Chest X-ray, PA view. Patient: 36 years old, sex F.
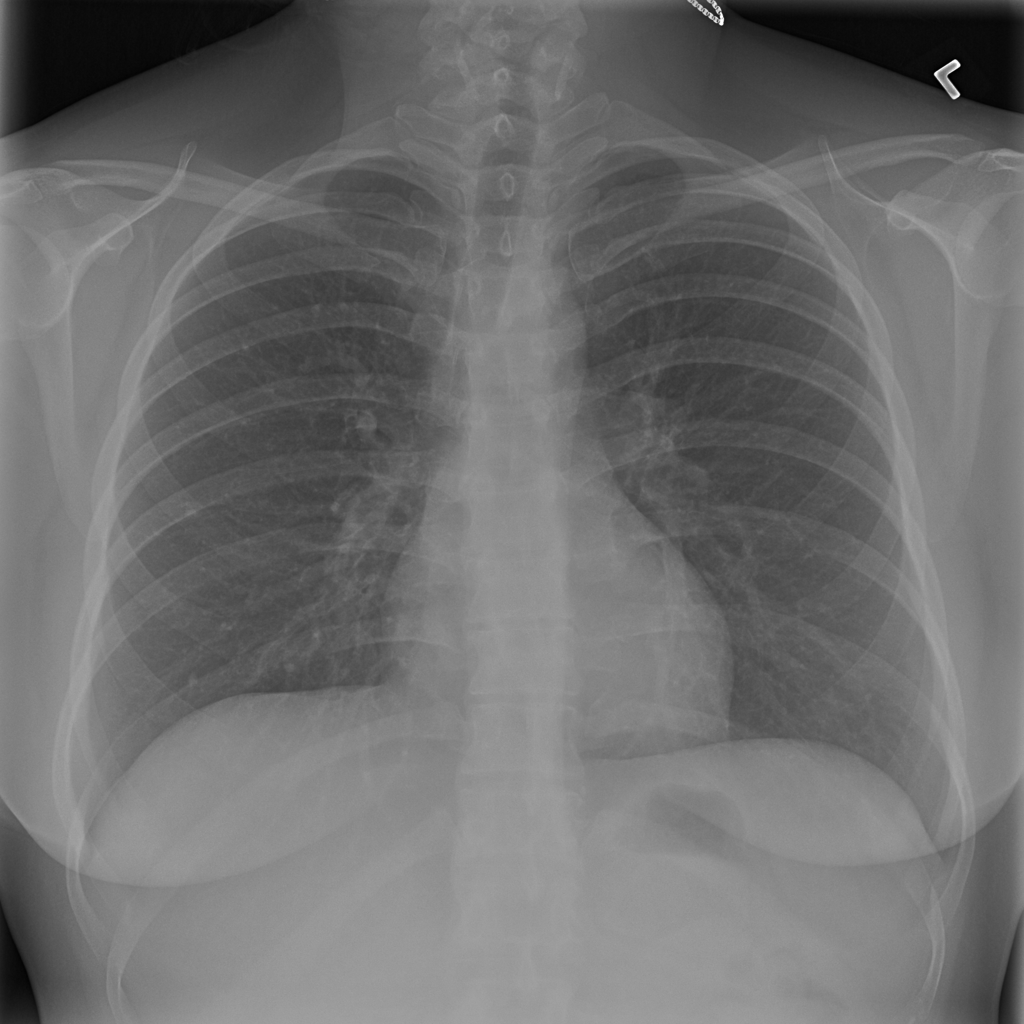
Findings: No Finding